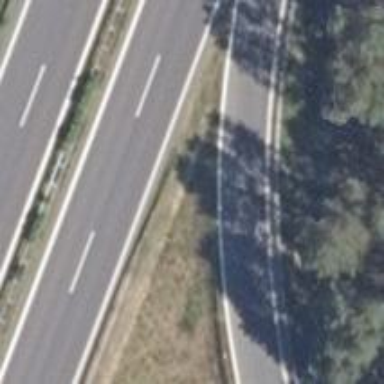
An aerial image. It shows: Asphalt motorway link.